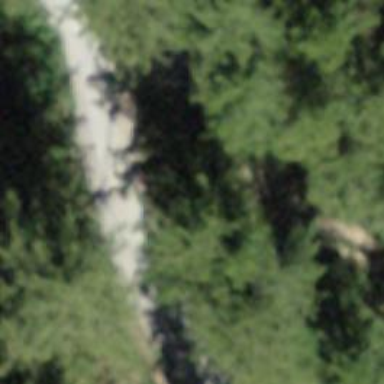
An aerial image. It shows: Downhill track with grade2 surface.